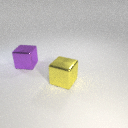
large purple metal cube to the left of large yellow metal cube